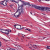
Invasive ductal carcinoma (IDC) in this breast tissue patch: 0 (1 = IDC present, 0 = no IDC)